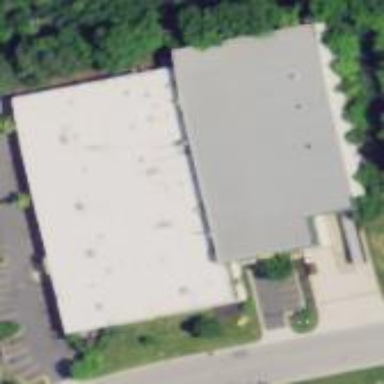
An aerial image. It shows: Commercial building.